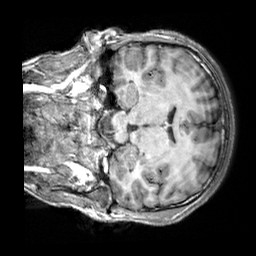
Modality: T1w
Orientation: coronal
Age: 21
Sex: male
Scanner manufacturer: siemens
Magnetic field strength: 3 T
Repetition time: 2.3 s
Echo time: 0.00303 s